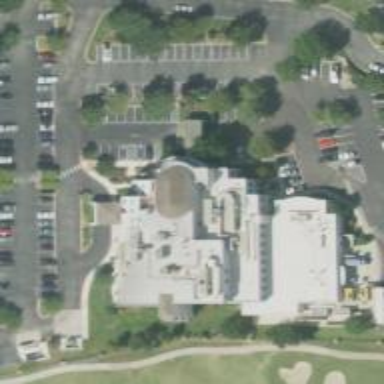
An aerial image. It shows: Hospital building.